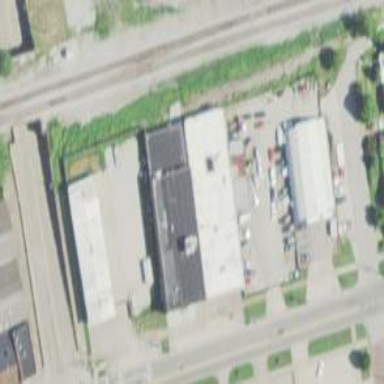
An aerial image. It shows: Building used for storage rental.